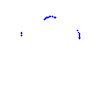
Particle: kaon